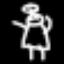
Label: angel